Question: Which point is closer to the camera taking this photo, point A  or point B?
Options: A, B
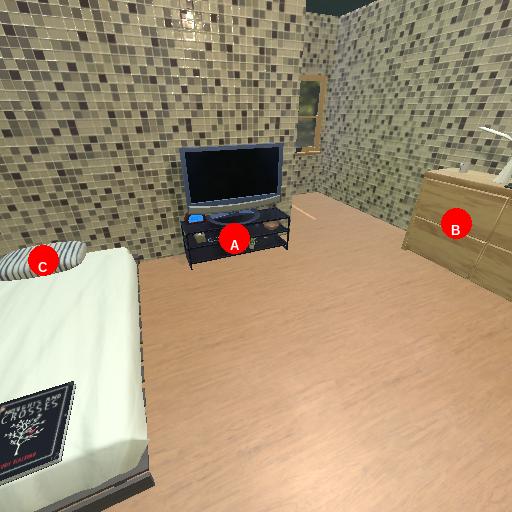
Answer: A